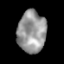
Tissue: lung
Cell type: Epithelial cells
Senescence score: 0.1648
Nuclear area (px): 1162
Mean DAPI intensity: 151.337